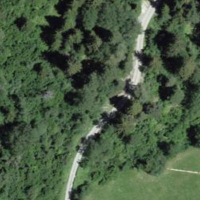
EUNIS habitat code: 24
Species observed at this site:
Dryocopus martius